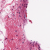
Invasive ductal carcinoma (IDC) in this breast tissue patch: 0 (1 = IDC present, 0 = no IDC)